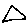
Label: triangle